【题型】解答题　【知识点】平面几何　【难度】easy
已知：如图, 四边形 $ABCD$ 中, $AB // CD$, 点 $E$ 在边 $AD$ 上, $CE$ 与 $BA$ 的延长线交于点 $F$, $\frac{FA}{AB} = \frac{AE}{ED}$。

(1) 求证：四边形 $ABCD$ 为平行四边形；

(2) 联结 $FD$, 分别延长 $FD$、$BC$ 交于点 $G$, 如果 $FC^2 = FD \cdot FG$, 求证：$AD \cdot CG = BF \cdot CD$。
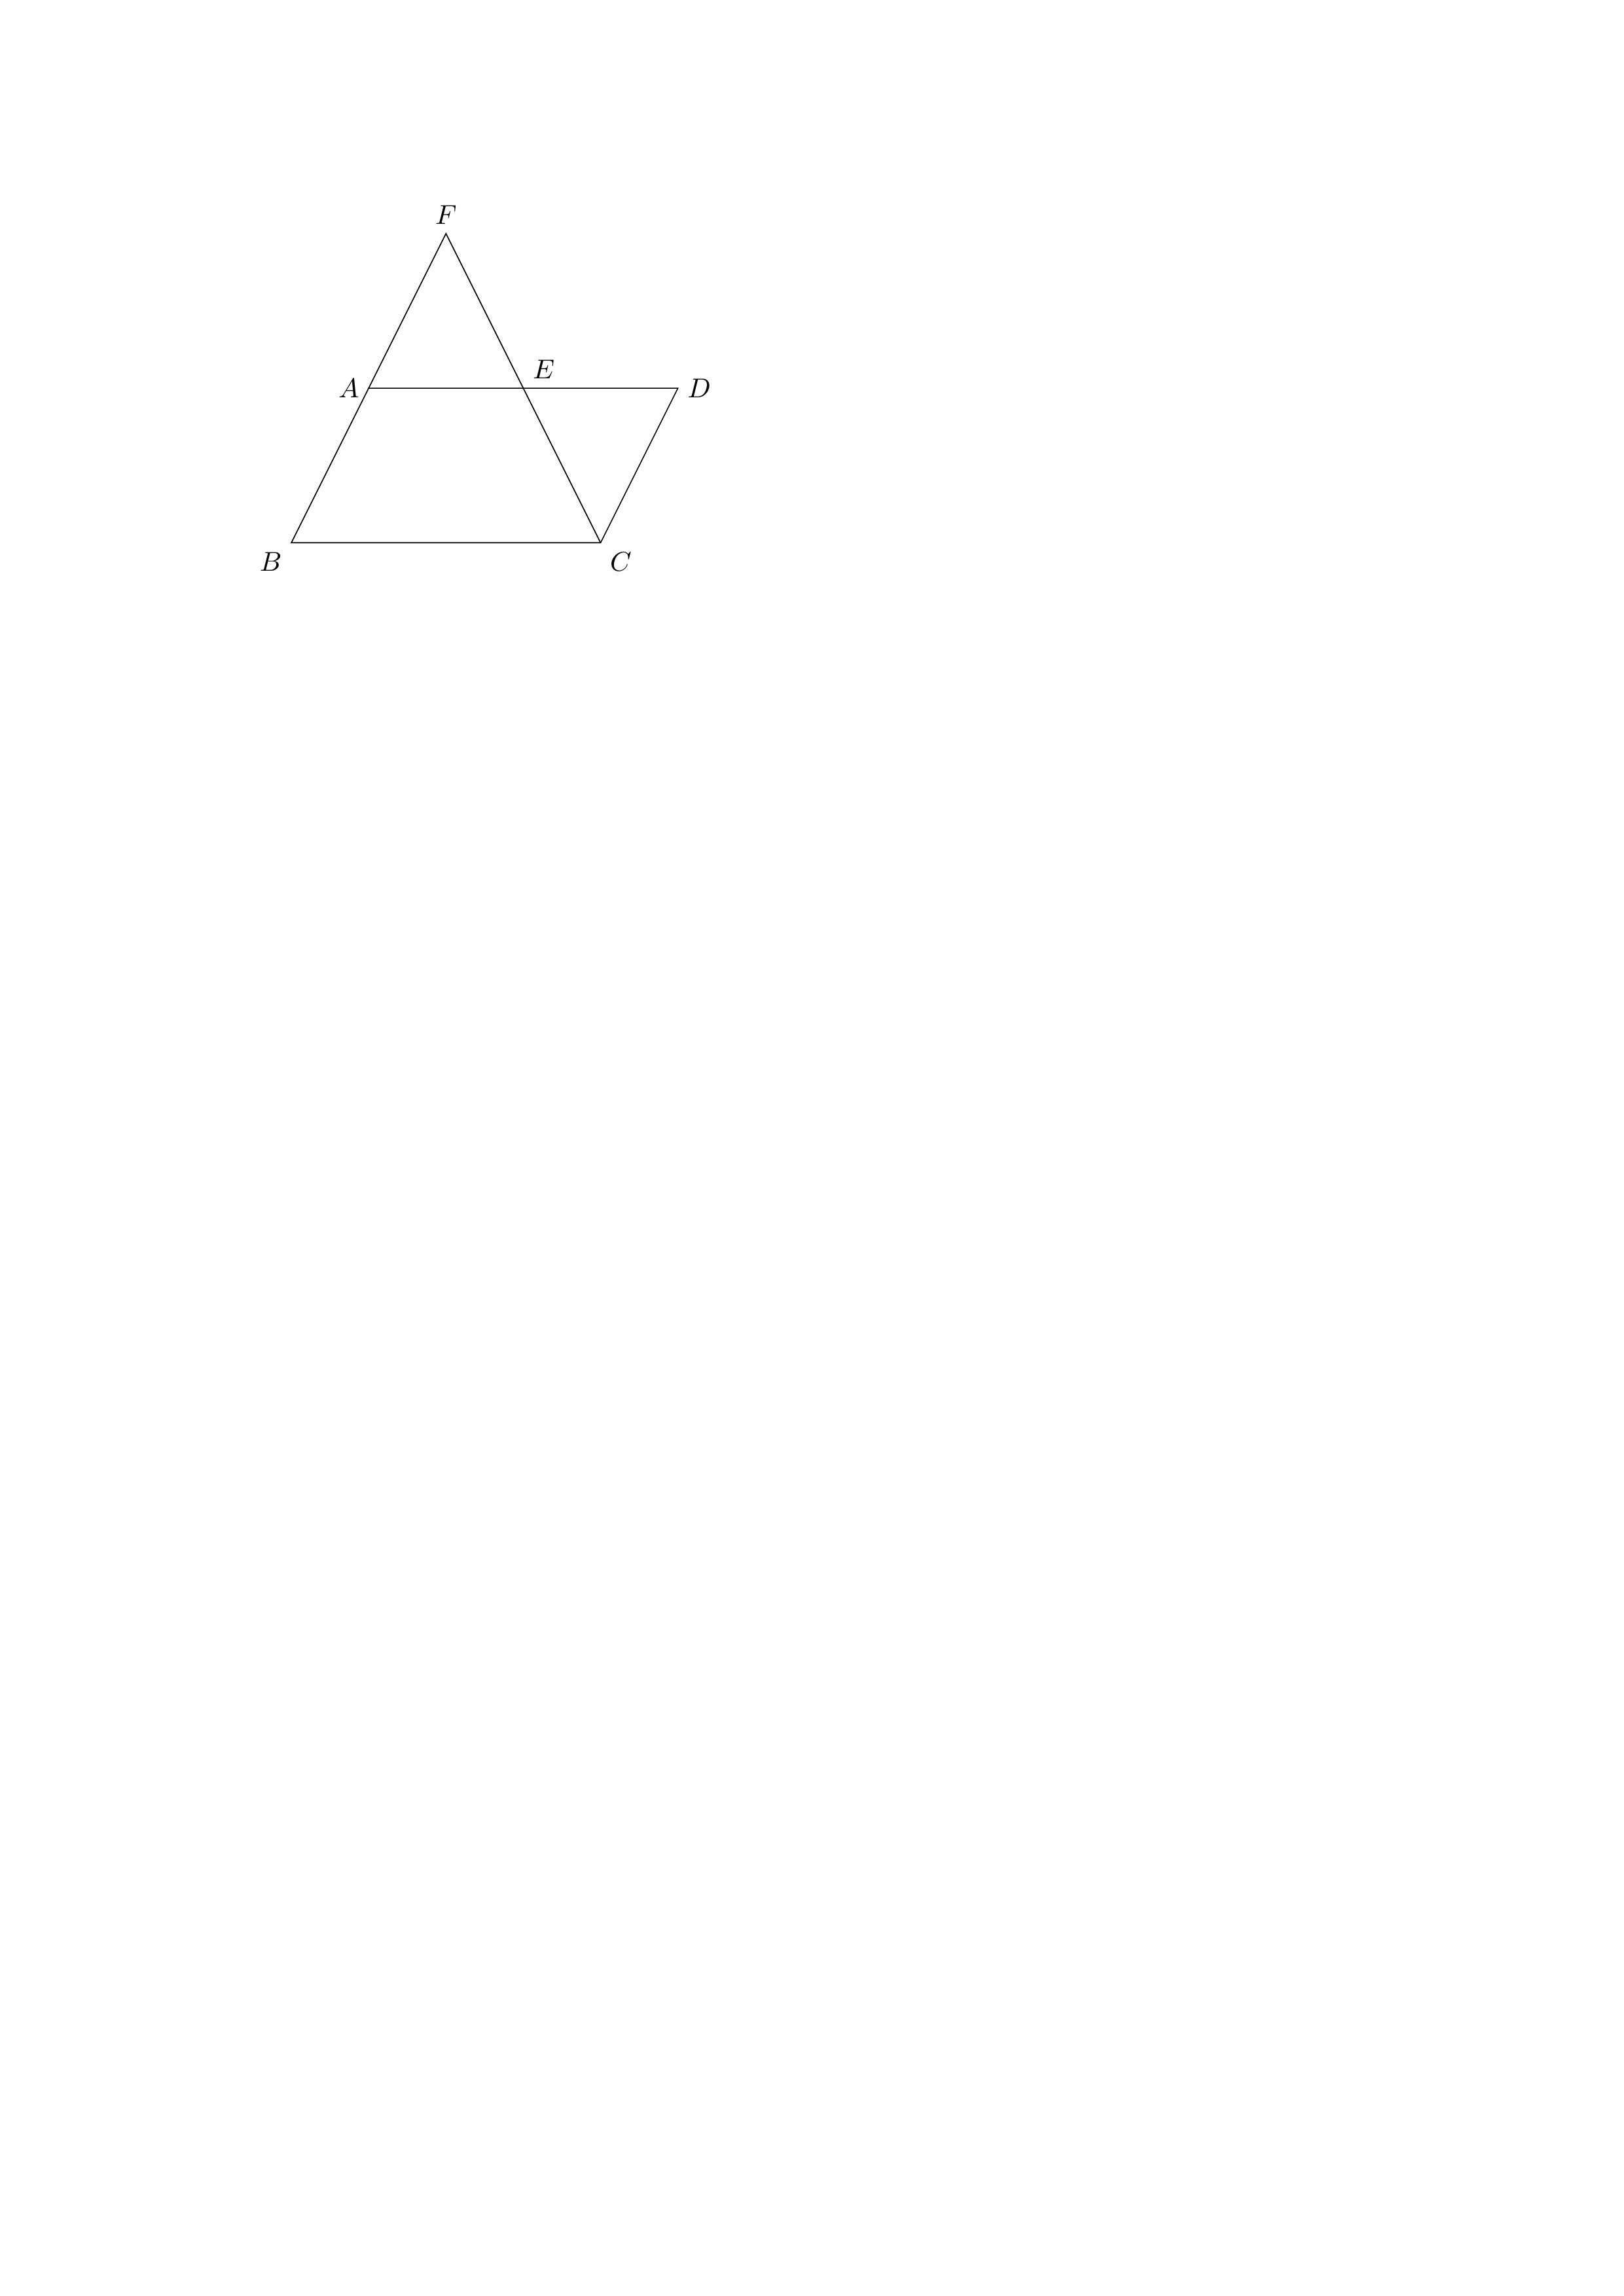
【解答】
解：(1) $\because AB // CD$,

$\therefore \triangle AEF \sim \triangle DEC$,

$\therefore \frac{AF}{CD} = \frac{AE}{ED}$,

$\because \frac{FA}{AB} = \frac{AE}{ED}$,

$\therefore AB = CD$,

$\therefore$ 四边形 $ABCD$ 是平行四边形；

(2)证明：如图所示。

 $\because FC^2 = FD \cdot FG$,

$\therefore \frac{FC}{FD} = \frac{FG}{FC}$,

又 $\because \angle CFD = \angle GFC$,

$\therefore \triangle CFD \sim \triangle GFC$,

$\therefore \angle FCD = \angle FGC$, $\frac{CG}{CD} = \frac{GF}{CF}$,

$\because AB // CD$,

$\therefore \angle BFC = \angle FCD$,

$\therefore \angle BFC = \angle FGC$,

又 $\because \angle FBC = \angle GBF$,

$\therefore \triangle FBC \sim \triangle GBF$,

$\therefore \frac{BC}{BF} = \frac{FC}{FG}$,

$\therefore \frac{CG}{CD} = \frac{BF}{BC}$,

又 $\because AD = BC$,

$\therefore \frac{CG}{CD} = \frac{BF}{AD}$,

即 $AD \cdot CG = BF \cdot CD$。
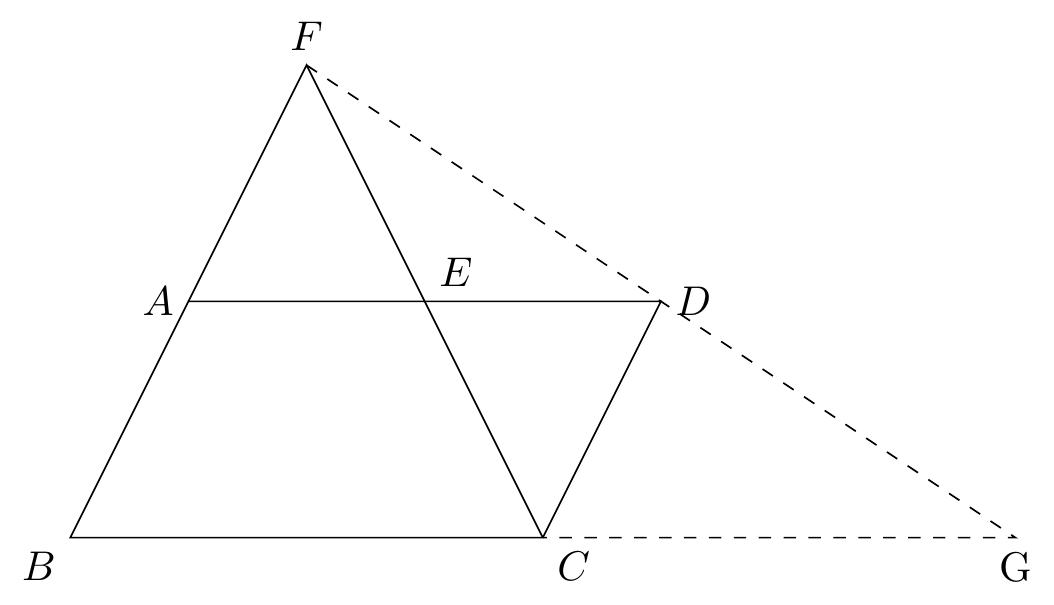